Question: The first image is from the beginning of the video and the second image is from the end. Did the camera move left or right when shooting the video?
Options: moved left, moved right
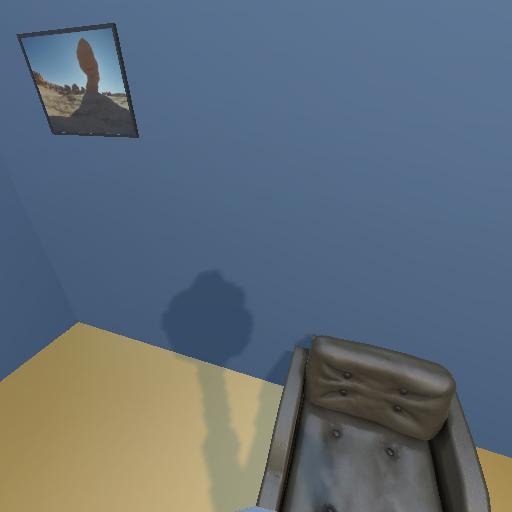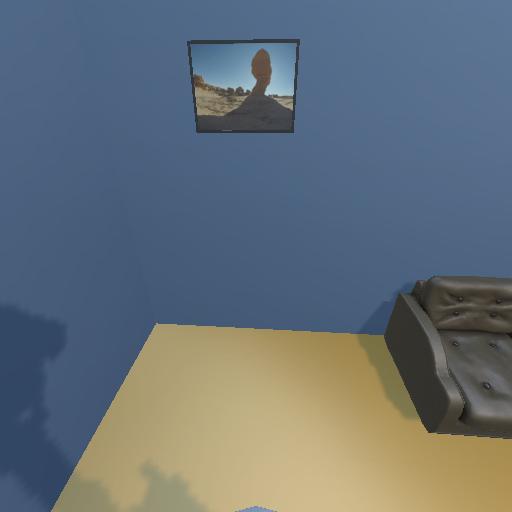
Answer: moved left